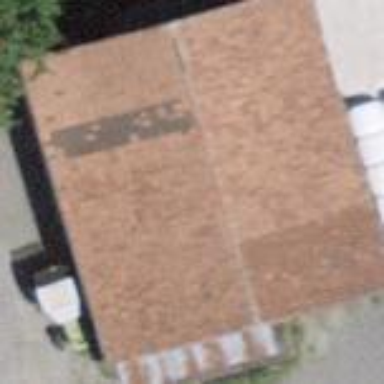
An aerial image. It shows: Rural barn.